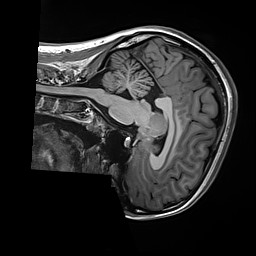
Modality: T1w
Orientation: sagittal
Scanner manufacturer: siemens
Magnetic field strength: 3 T
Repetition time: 2.5 s
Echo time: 0.00299 s